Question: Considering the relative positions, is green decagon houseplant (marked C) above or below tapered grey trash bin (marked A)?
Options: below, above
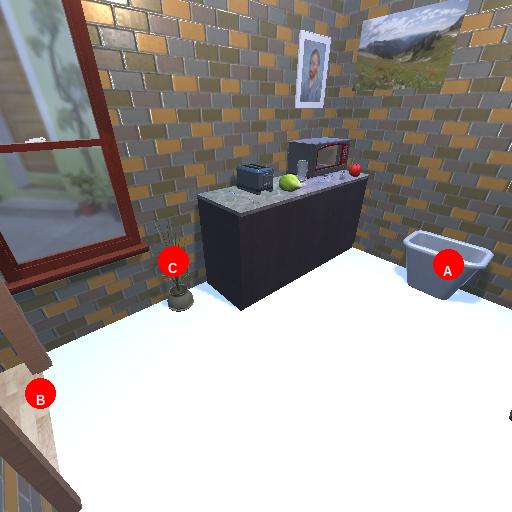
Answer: below